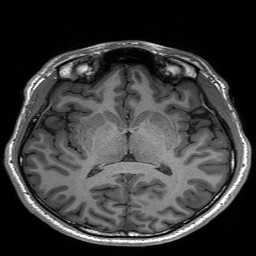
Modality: T1w
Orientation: coronal
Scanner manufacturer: siemens
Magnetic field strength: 3 T
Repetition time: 2.3 s
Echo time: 0.00197 s